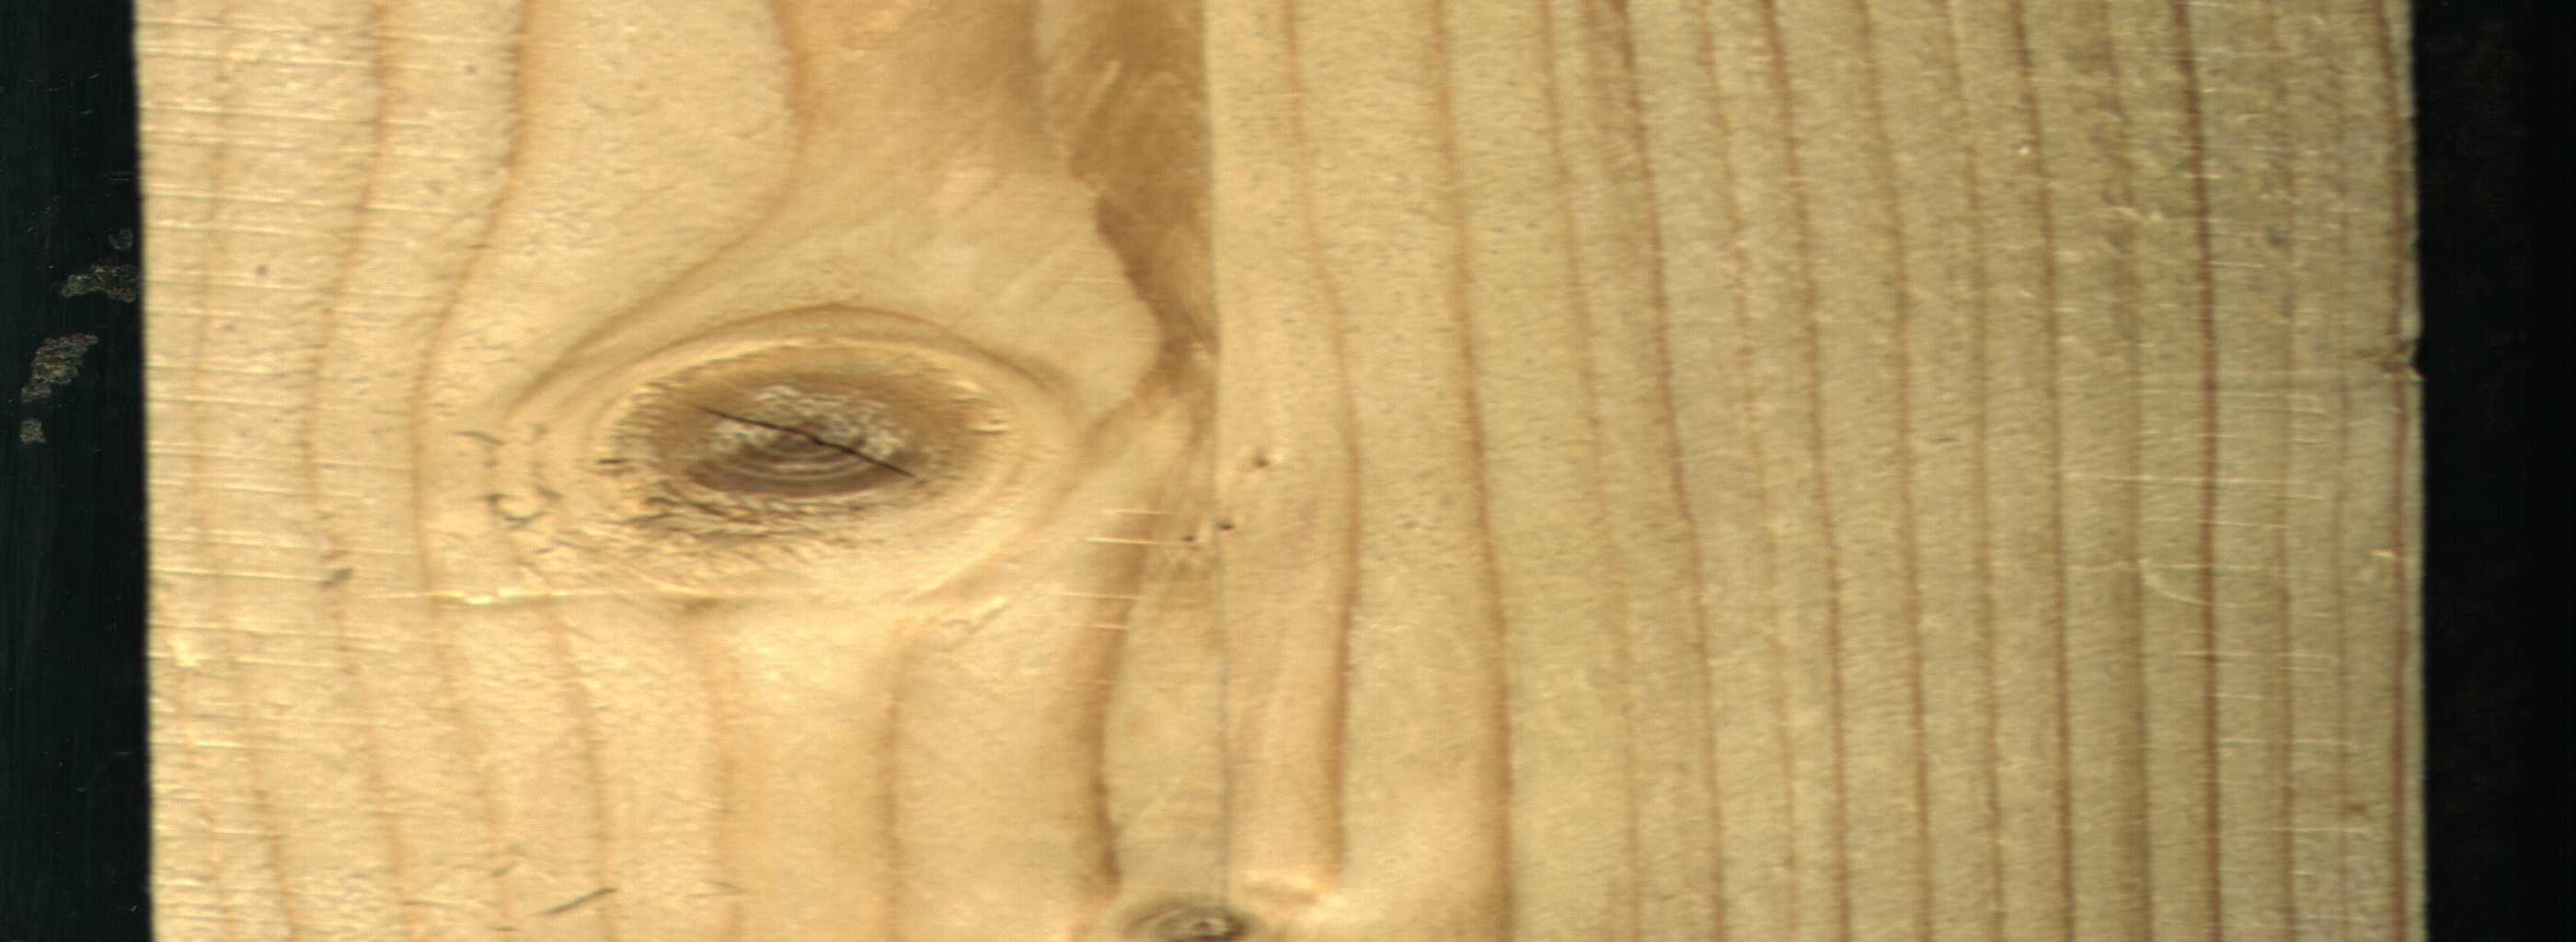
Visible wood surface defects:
knot_with_crack
Live_Knot